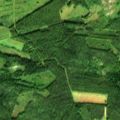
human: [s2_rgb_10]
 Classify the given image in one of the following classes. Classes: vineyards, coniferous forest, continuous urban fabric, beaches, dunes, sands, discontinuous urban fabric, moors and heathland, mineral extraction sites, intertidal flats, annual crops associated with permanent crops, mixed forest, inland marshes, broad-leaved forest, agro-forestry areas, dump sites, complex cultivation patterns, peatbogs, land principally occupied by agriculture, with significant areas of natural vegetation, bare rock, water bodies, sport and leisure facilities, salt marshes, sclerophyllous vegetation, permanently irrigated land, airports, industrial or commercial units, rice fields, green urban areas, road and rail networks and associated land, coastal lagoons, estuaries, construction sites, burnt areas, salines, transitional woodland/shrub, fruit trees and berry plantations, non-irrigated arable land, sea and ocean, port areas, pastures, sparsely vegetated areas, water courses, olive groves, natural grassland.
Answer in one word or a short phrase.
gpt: coniferous forest, mixed forest, transitional woodland/shrub